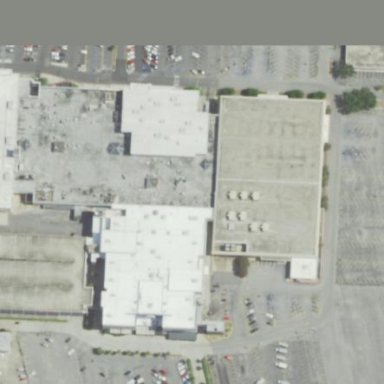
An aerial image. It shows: Mall building.